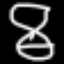
Label: hourglass